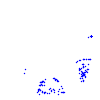
Particle: proton